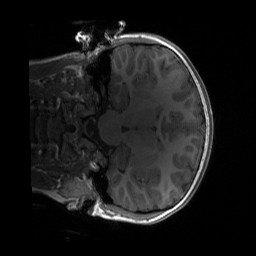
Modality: T1w
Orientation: coronal
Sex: female
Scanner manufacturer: siemens
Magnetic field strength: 3 T
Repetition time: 1.9 s
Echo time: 0.00243 s